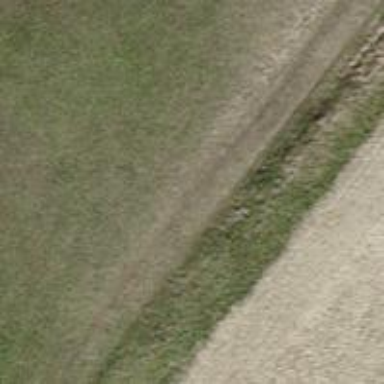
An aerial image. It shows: Grass track with grade5 tracktype.